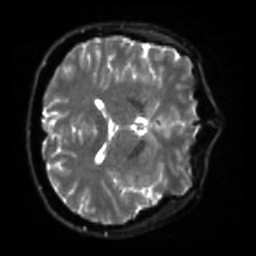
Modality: sbref
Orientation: axial
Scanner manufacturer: siemens
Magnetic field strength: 3 T
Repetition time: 4 s
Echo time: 0.0594 s